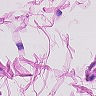
Metastatic tissue present: no